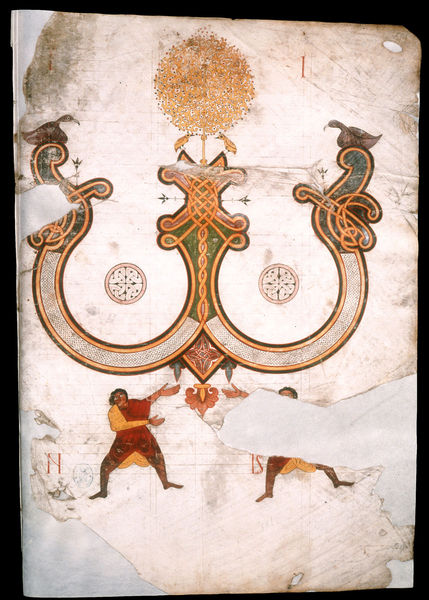
Titel: Moralia in Hiob
Institution: Madrid, Biblioteca Nacional
Schlagwörter: baum, mann, vogel, grün, männer, orange, rot, malerei, muster, ornament, knoten, mensch, vögel, rund, papier, ente, kreise, mittelalter, rundung, handschrift, olivgrün, wölbung, keltisch, buchmalerei, tierstil, bandmuster, omega, dunkle haut, n, w, omeha